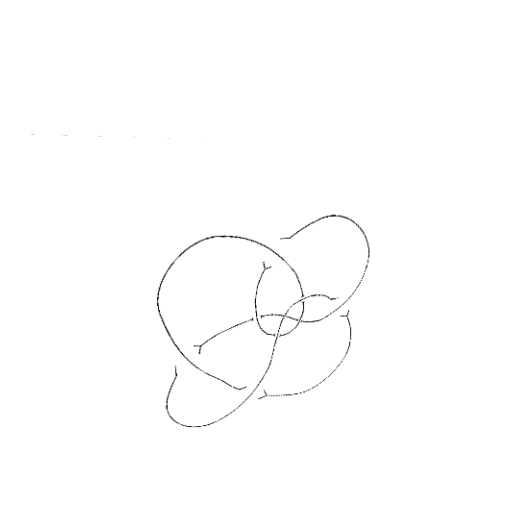
Crossing number: 9